Interaction volume radius: 10 \u00c5
Interaction volume height: 10 \u00c5
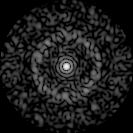
Disorder parameter: 0.8176